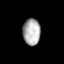
Tissue: lung
Cell type: Endothelial cells
Senescence score: 0.5785
Nuclear area (px): 455
Mean DAPI intensity: 173.624